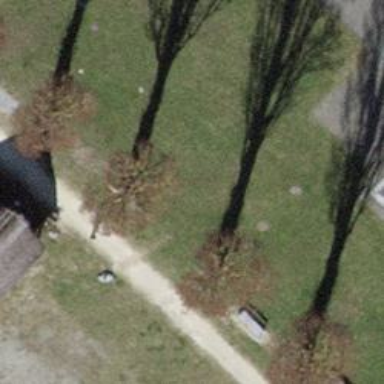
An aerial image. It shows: Broadleaved deciduous tree located in park.